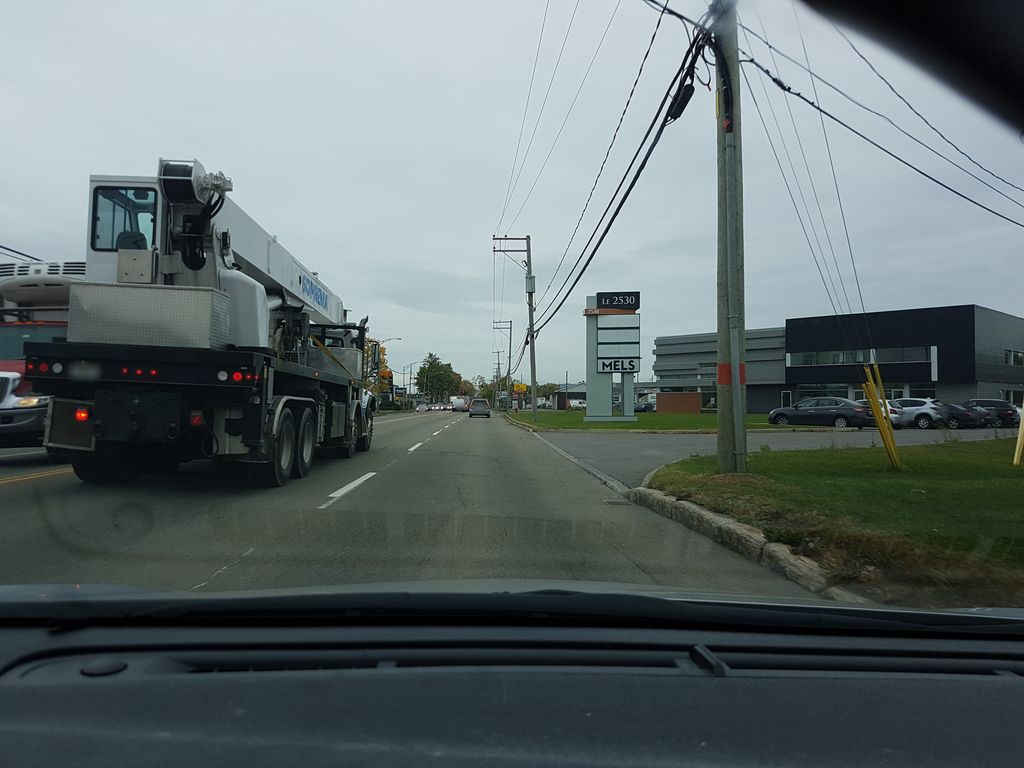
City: quebec_city